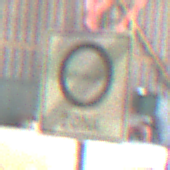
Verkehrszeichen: EndeUmweltzone
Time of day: Midday
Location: Indoor (Urban)
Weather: NotSpecified
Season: NotSpecified
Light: Natural